Aerial crown-view tile of a tropical tree (Barro Colorado Island, Panama), acquired 20250217:
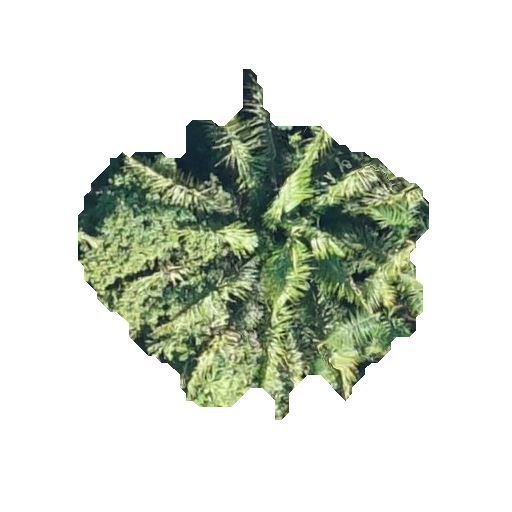
Species: Attalea butyracea
GBIF accepted scientific name: Attalea butyracea
Crown area: 111.025 m²